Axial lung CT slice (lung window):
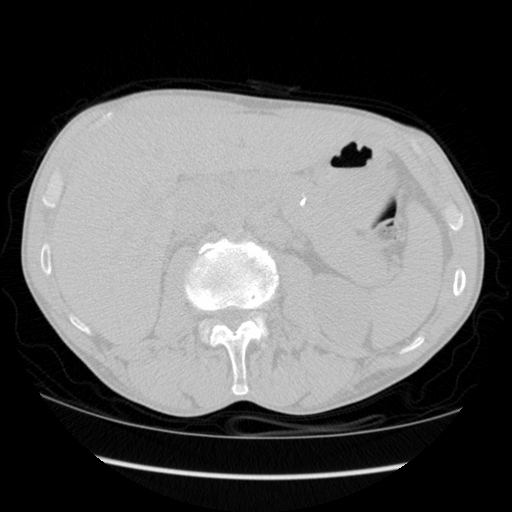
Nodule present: no